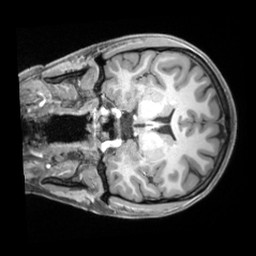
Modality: T1w
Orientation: coronal
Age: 19
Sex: female
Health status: ill
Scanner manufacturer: siemens
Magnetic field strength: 3 T
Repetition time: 2.2 s
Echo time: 0.00218 s